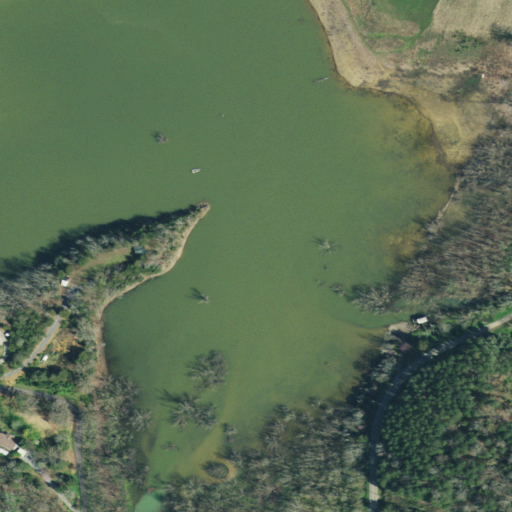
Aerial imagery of valley in Tennessee named Pruitt Hollow containing open water, medium intensity development, pasture, grassland, evergreen forest, open development, low intensity development, deciduous forest, herbaceous wetlands, barren land, mixed forest, woody wetlands, high intensity development, and shrub